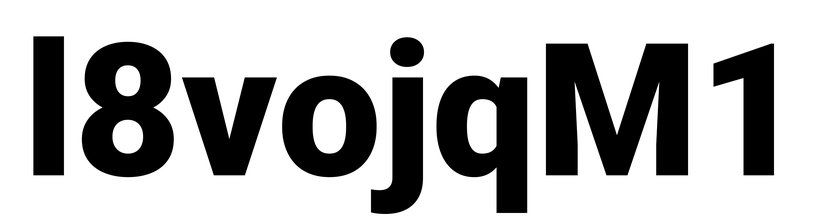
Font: Roboto_Black